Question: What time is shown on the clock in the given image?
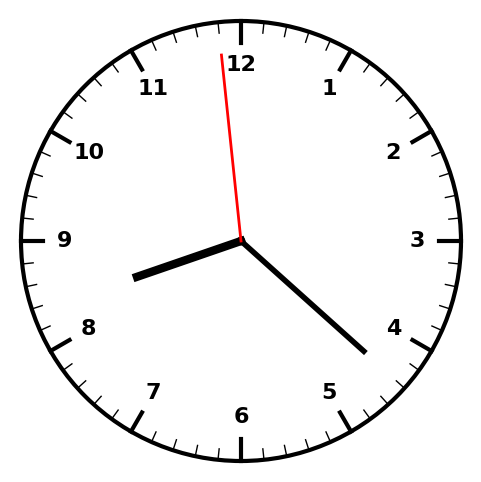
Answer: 08:21:59